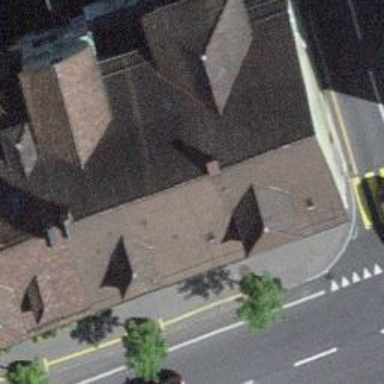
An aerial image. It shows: Hotel with restaurant.